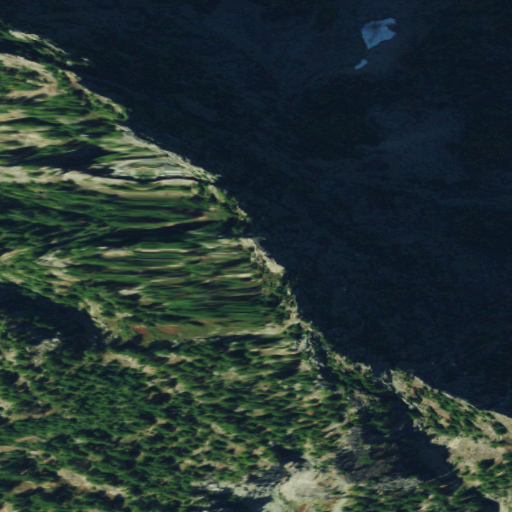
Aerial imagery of mountain in Washington named McClain Peaks containing evergreen forest, shrub, grassland, and barren land